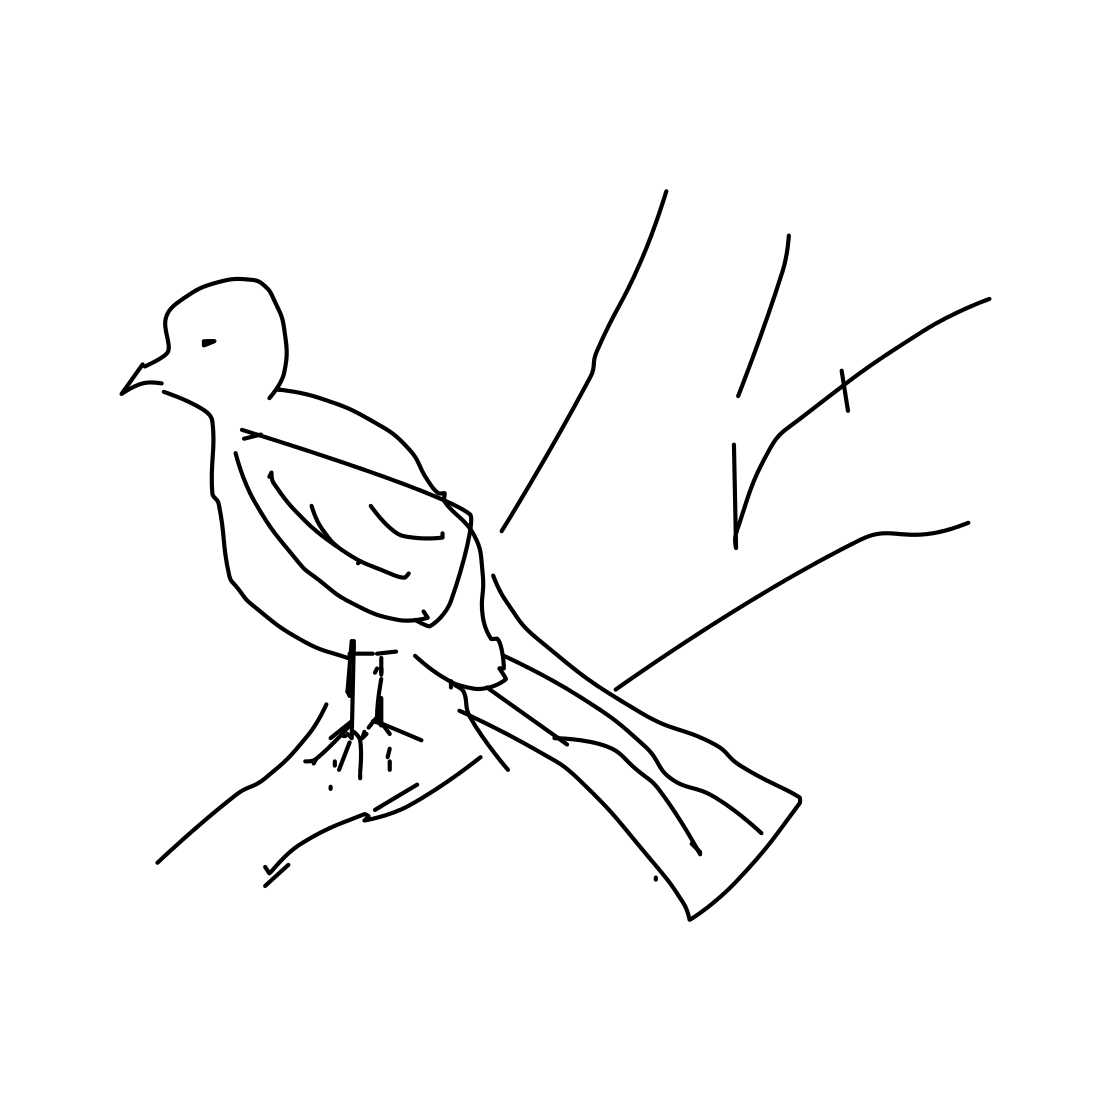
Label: standing bird